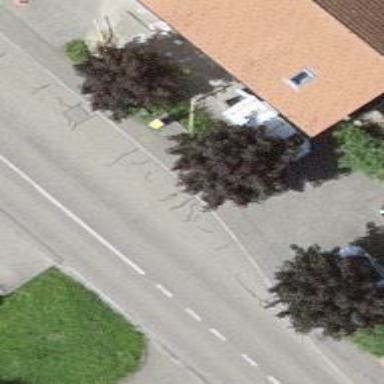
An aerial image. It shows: Bus stop with platform for public transport.